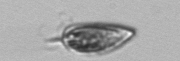
Label: Prorocentrum_triestinum